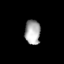
Tissue: lung
Cell type: Epithelial cells
Senescence score: 0.6457
Nuclear area (px): 373
Mean DAPI intensity: 169.129